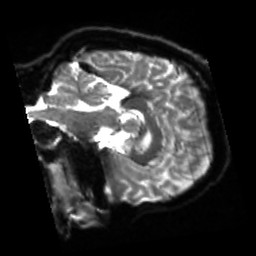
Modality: sbref
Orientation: sagittal
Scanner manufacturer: siemens
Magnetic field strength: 3 T
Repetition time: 4 s
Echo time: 0.0594 s